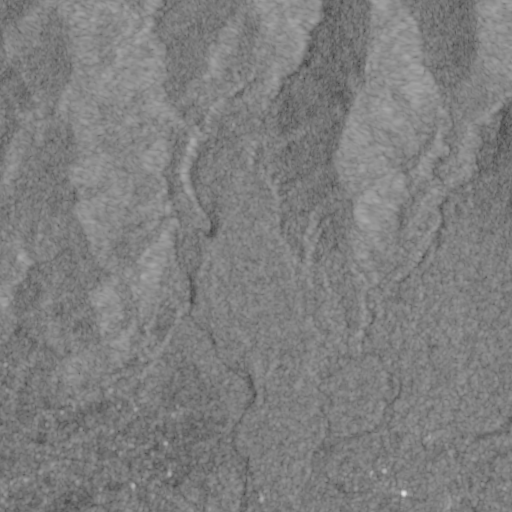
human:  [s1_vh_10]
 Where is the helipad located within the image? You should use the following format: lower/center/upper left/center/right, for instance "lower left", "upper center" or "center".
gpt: The helipad is located in the center left of the image.
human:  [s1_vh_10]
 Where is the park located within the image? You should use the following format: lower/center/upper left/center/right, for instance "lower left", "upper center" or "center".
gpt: The park is located in the center left of the image.
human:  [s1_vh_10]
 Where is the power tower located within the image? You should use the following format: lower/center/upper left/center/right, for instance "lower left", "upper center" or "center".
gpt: The power tower is located in the lower right of the image.
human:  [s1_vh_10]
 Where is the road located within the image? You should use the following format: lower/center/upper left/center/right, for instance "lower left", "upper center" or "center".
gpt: There is no road in the image.

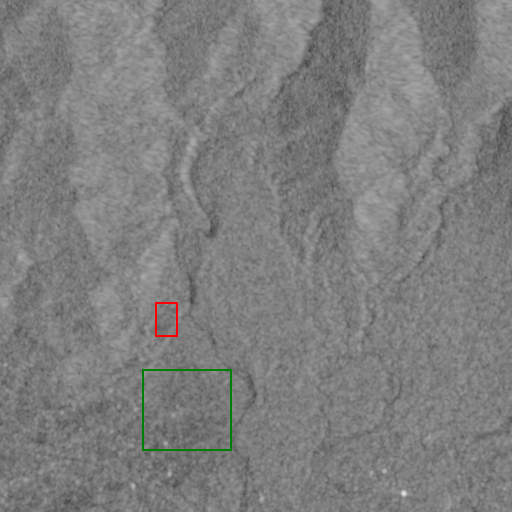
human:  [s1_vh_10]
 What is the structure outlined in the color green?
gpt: The structure outlined in green is a crop field.
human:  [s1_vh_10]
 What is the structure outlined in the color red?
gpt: The structure outlined in red is a park.
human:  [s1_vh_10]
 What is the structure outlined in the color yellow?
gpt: There is no yellow outline.